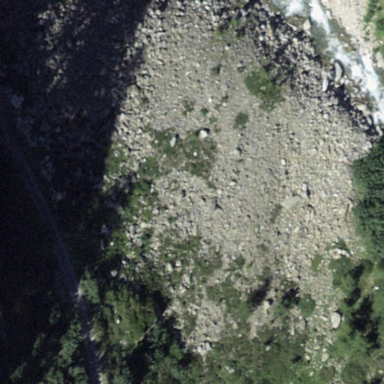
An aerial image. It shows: Scree landscape.